Question: I'm trying to implement a in-system SSL server using FiddlerCore:
'''
using System;
using System.Collections.Generic;
using System.Linq;
using System.Text;
using System.Threading.Tasks;
namespace fiddlerCoreTest
{
using System.IO;
using System.Threading;
using Fiddler;
class Program
{
static Proxy oSecureEndpoint;
static string sSecureEndpointHostname = "localhost";
static int iSecureEndpointPort = 7777;
static void Main(string[] args)
{
//var tt = Fiddler.CertMaker.GetRootCertificate().GetRawCertData();
//File.WriteAllBytes("root.crt",tt);
Fiddler.FiddlerApplication.BeforeRequest += delegate(Fiddler.Session oS)
{
oS.bBufferResponse = false;
if ((oS.hostname == sSecureEndpointHostname)&&oS.port==7777)
{
oS.utilCreateResponseAndBypassServer();
oS.oResponse.headers.HTTPResponseStatus = "200 Ok";
oS.oResponse["Content-Type"] = "text/html; charset=UTF-8";
oS.oResponse["Cache-Control"] = "private, max-age=0";
oS.utilSetResponseBody("<html><body>Request for httpS://" + sSecureEndpointHostname + ":" + iSecureEndpointPort.ToString() + " received. Your request was:<br /><plaintext>" + oS.oRequest.headers.ToString());
}
};
FiddlerCoreStartupFlags oFCSF = FiddlerCoreStartupFlags.Default;
oFCSF = (oFCSF & ~FiddlerCoreStartupFlags.RegisterAsSystemProxy);
Fiddler.FiddlerApplication.Startup(8877, oFCSF);
oSecureEndpoint = FiddlerApplication.CreateProxyEndpoint(iSecureEndpointPort, true, sSecureEndpointHostname);
if (null != oSecureEndpoint)
{
FiddlerApplication.Log.LogFormat("Created secure end point listening on port {0}, using a HTTPS certificate for '{1}'", iSecureEndpointPort, sSecureEndpointHostname);
}
Console.WriteLine("Press any key to exit");
Console.ReadKey();
}
}
}
'''
in firefox, GET 'http://localhost:7777/' works fine, but when I GET 'https://localhost:7777/' , firefox reports following error:

Why do I get this, and how can I fix it?
This happens only when I use fiddler as the proxy with firefox. When I remove fiddler proxy, I can access 'https://localhost:7777/' . However, I would also like to be able to access 'https://localhost:7777/' via proxy
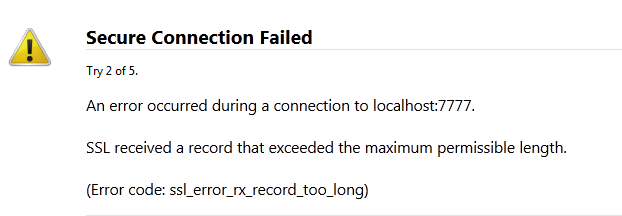
Answer: The problem in this scenario is that you're processing this traffic twice:
First, the browser sends a CONNECT to port 8888 saying: "Please give me a TCP/IP tunnel to port 7777" and then after Fiddler says "Okay, we'll do that" the client sends a HTTPS request through that tunnel to port 7777.
The problem here is that you're mangling that CONNECT response and returning HTML instead of allowing the HTTPS handshake from port 7777 to flow through.
The simplest way to fix this would be to change your BeforeRequest code to the following:
'''
if ( (oS.hostname == sSecureEndpointHostname) && (oS.port==7777)
&& !oS.HTTPMethodIs("CONNECT")) {
'''
After you do this, your CONNECT tunnel will no longer be getting mangled and the HTTPS handshake will succeed.